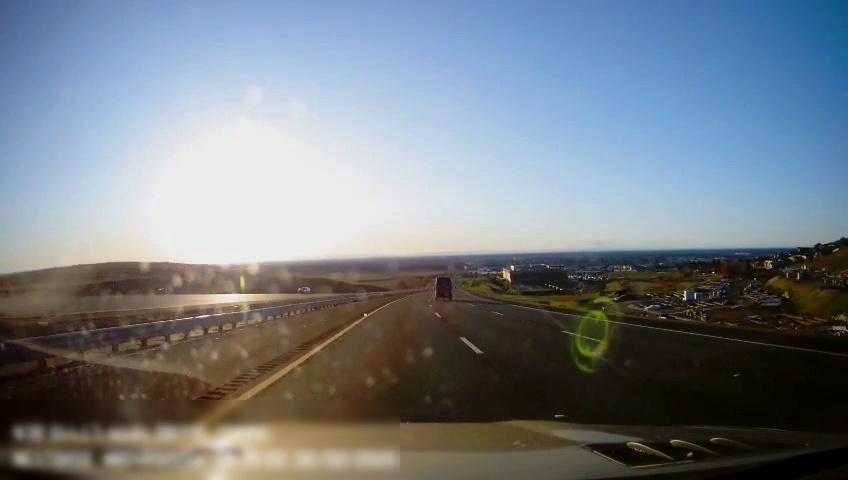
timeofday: Day
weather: Sunny
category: Drivable Space
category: Drivable Space
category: Vehicles | Truck
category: Lanes | Current Lane
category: Lanes | Current Lane
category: Lanes | Alternate Lane
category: Lanes | Alternate Lane